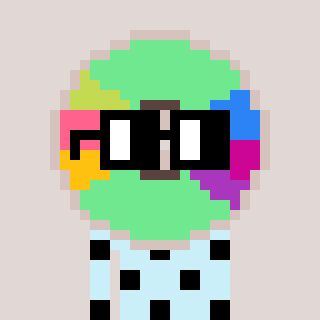
a pixel art character with square black glasses, a cd-shaped head and a cold-colored body on a warm background